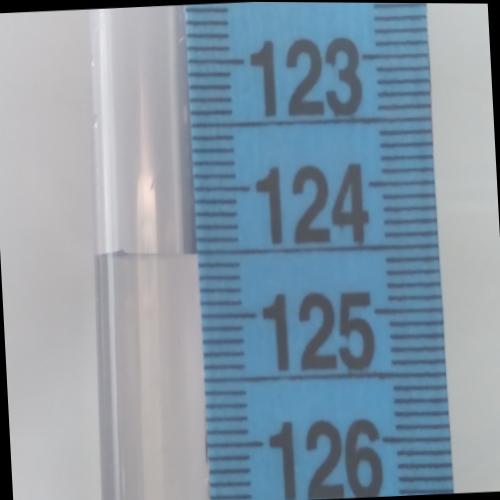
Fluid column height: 124.5 cm